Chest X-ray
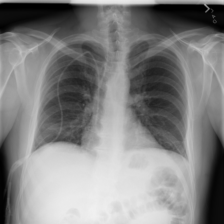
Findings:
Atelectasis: negative
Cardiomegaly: negative
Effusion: negative
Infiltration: negative
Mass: negative
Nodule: negative
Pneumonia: negative
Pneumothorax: negative
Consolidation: negative
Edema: negative
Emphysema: negative
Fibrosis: negative
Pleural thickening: negative
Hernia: negative